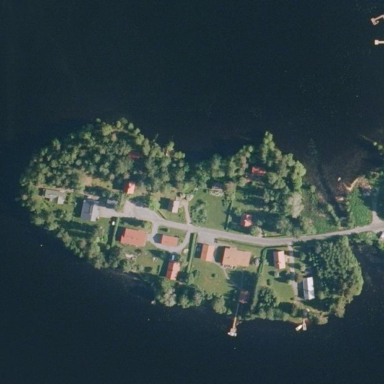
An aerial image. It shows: Residential area located on island.